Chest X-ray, PA view. Patient: 64 years old, sex F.
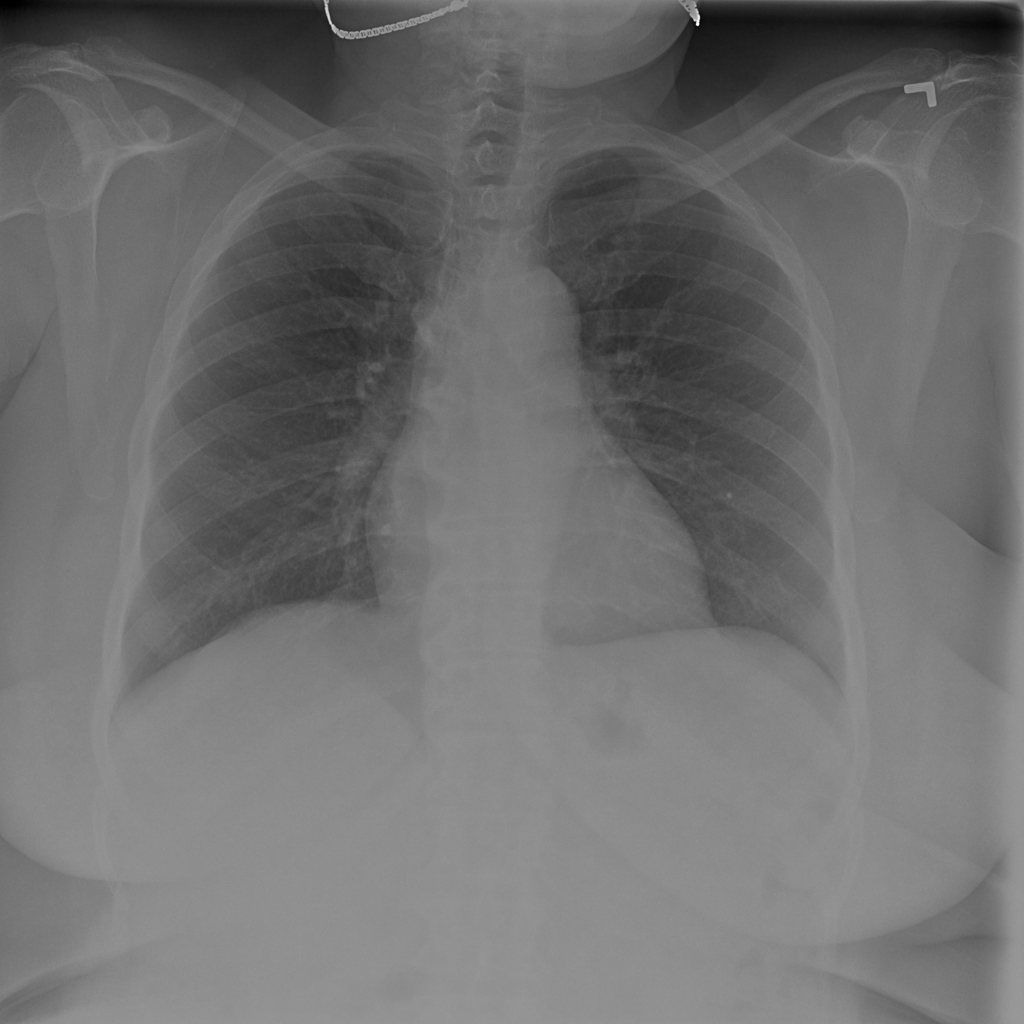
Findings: No Finding